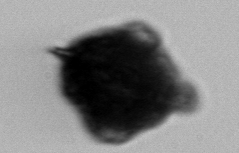
Label: Gonyaulax